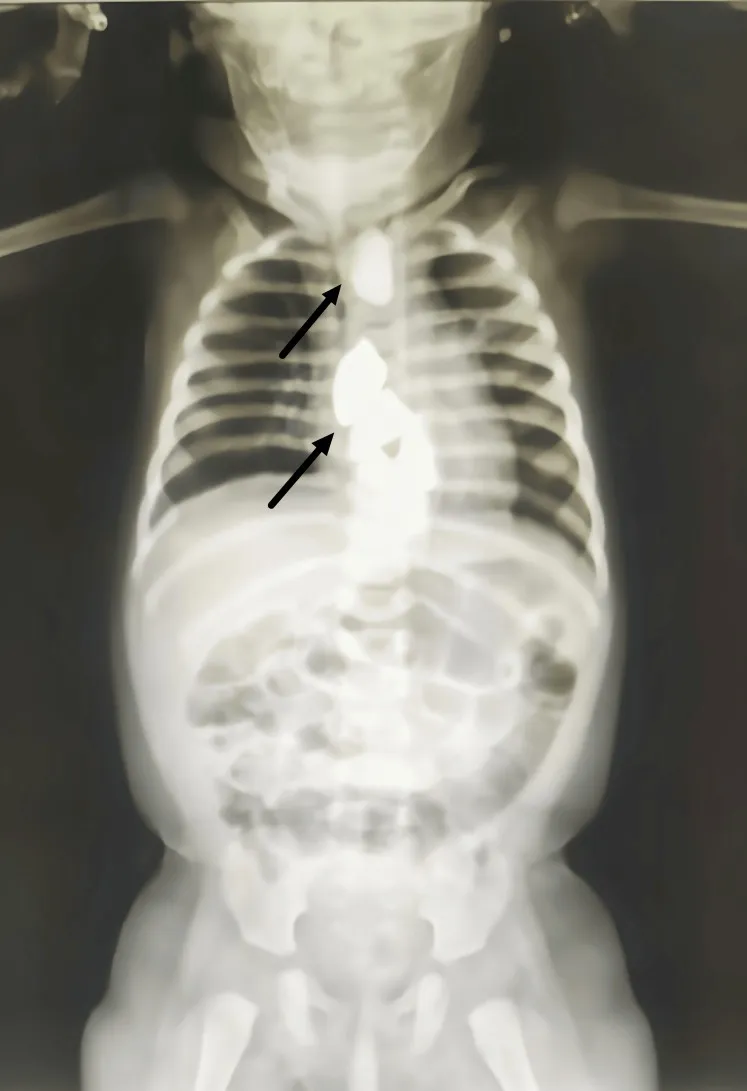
Chest X-ray image.
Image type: radiology (x_ray)